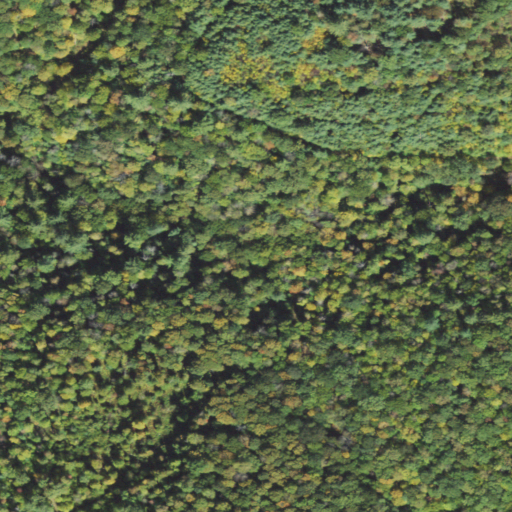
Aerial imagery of valley in Pennsylvania named Monks Hollow containing mixed forest, deciduous forest, and evergreen forest